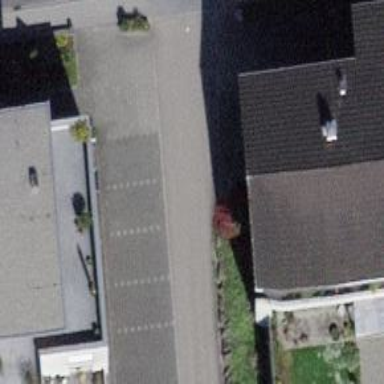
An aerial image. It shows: Parking area with surface.